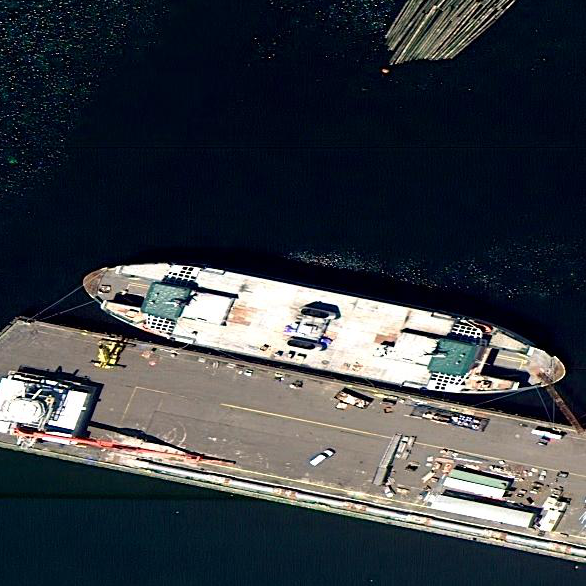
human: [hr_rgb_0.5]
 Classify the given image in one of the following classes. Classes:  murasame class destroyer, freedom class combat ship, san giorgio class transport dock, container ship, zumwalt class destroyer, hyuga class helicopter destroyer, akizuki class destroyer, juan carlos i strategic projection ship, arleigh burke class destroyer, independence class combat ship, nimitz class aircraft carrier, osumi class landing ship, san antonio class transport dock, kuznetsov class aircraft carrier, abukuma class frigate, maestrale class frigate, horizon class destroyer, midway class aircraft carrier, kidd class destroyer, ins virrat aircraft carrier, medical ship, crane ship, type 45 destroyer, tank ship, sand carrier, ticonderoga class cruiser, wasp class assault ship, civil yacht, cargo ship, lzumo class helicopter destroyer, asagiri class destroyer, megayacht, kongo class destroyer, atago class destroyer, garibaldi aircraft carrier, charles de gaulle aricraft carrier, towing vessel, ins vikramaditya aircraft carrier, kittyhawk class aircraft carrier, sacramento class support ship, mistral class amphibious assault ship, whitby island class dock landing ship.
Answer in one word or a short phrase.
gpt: Cargo ship